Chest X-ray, PA view. Patient: 28 years old, sex M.
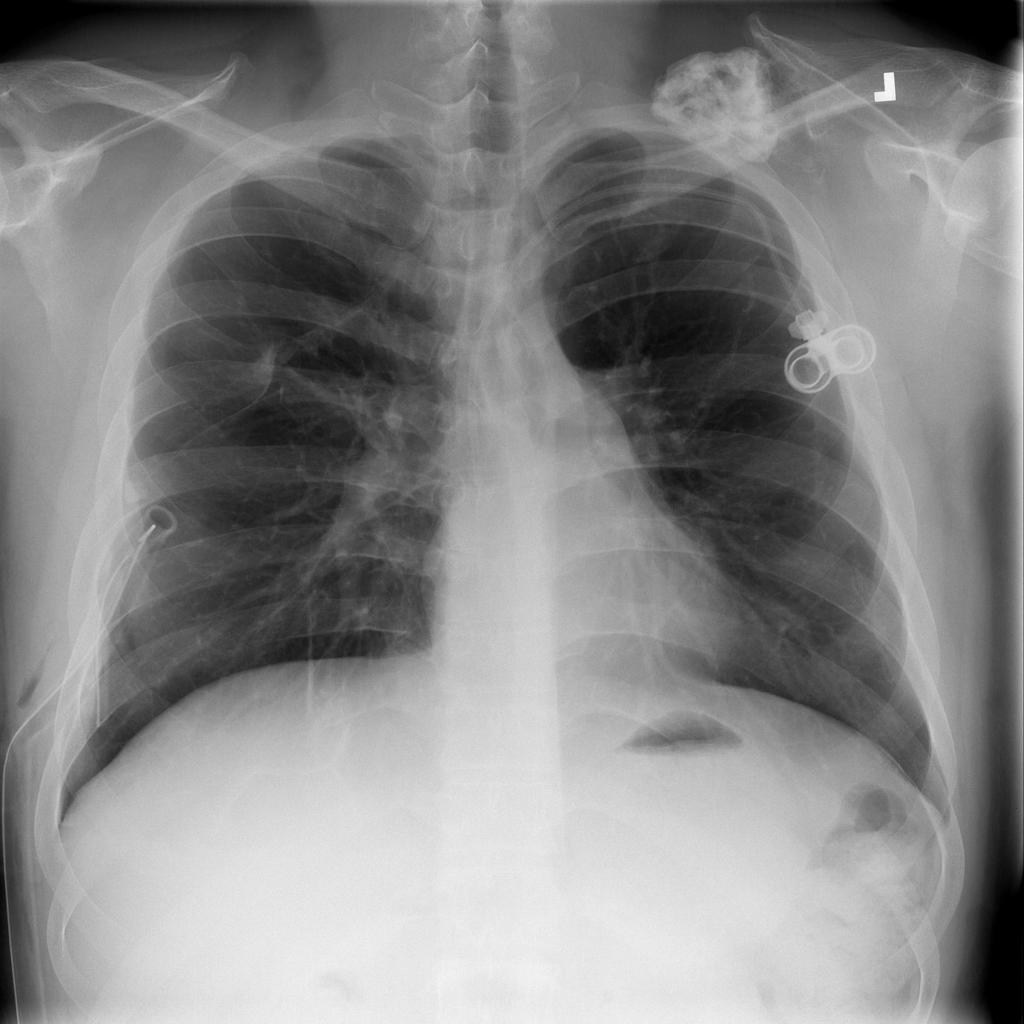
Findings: Mass